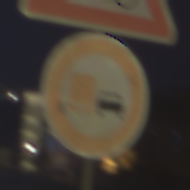
Verkehrszeichen: UeberholverbotKraftfahrzeuge
Zusatzzeichen oben: RadverkehrRechts
Umgebung: Outdoor, Urban
Tageszeit: Night
Wetter: PartlyCloudy
Licht: Artificial
Jahreszeit: NotSpecified
Kontrast: HighContrast